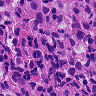
Metastatic tissue present: yes